Milling tool wear sample.
Tool blade image: 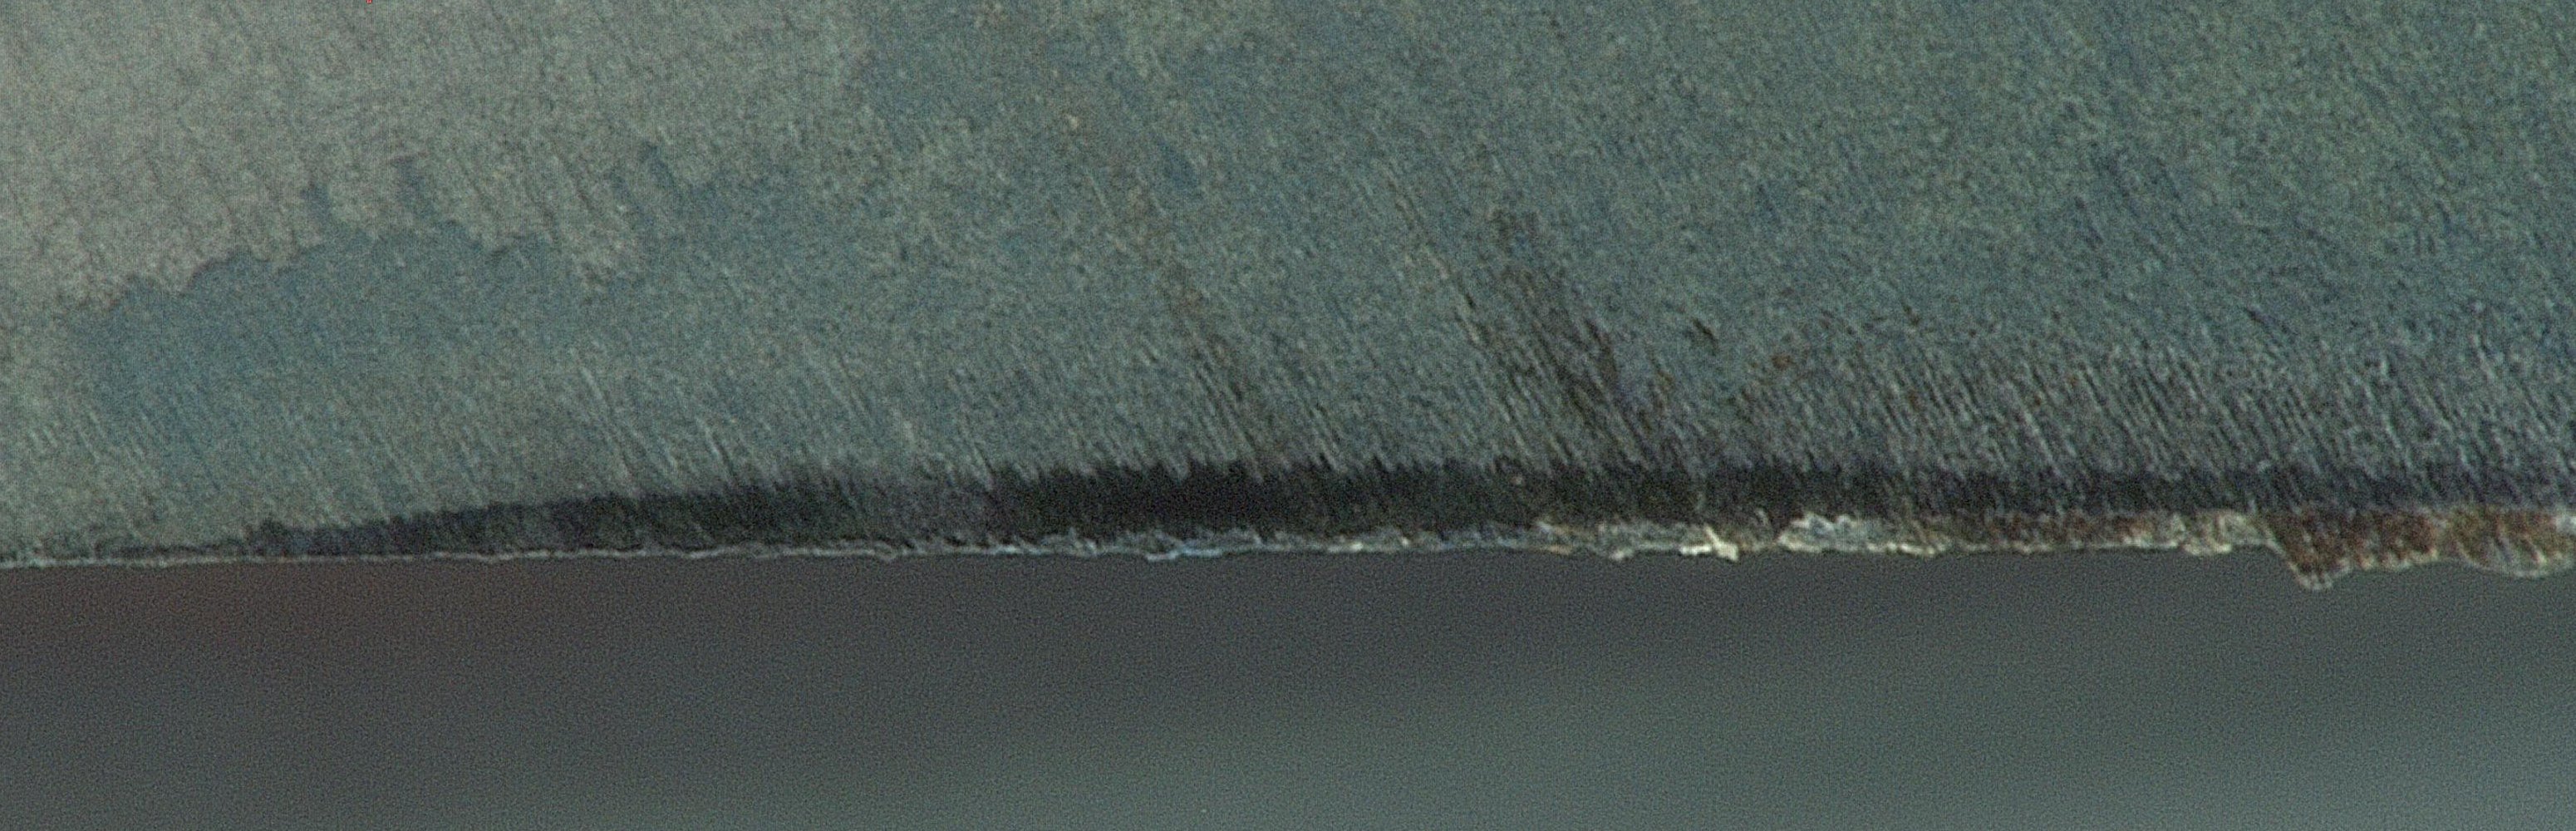
Chip image: 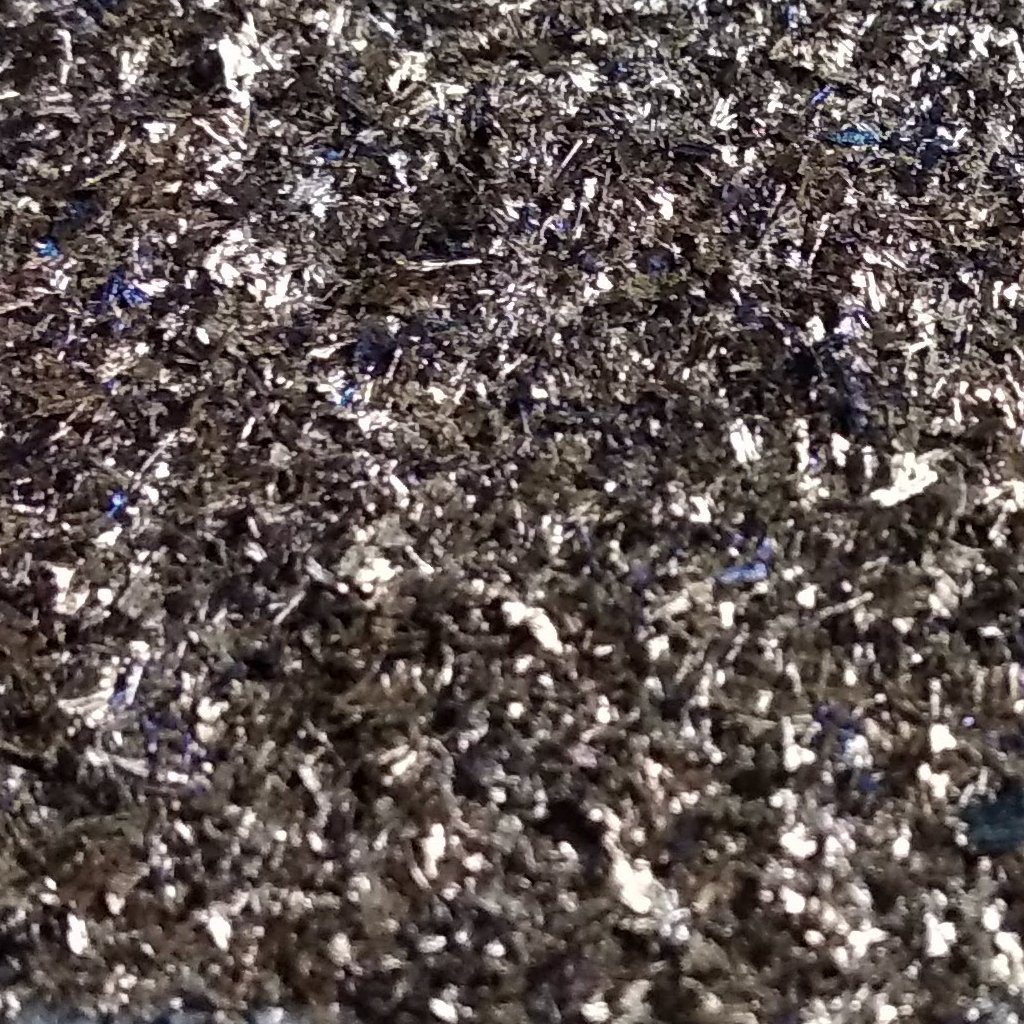
Workpiece image: 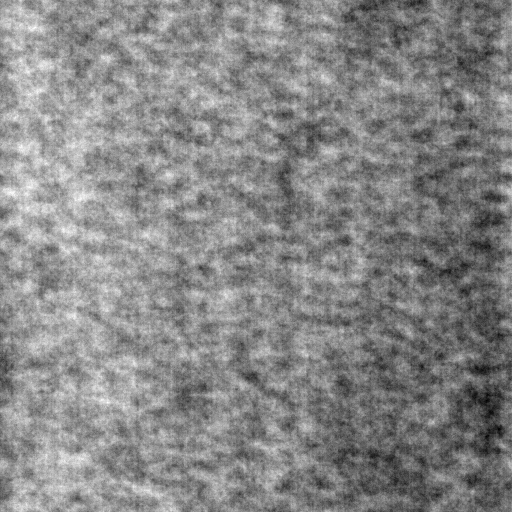
Tool wear state: used
Gaps: 6.34
Flank wear: 107.11
Overhang: 29.58
Force-signal Mel-spectrograms (X, Y, Z axes): 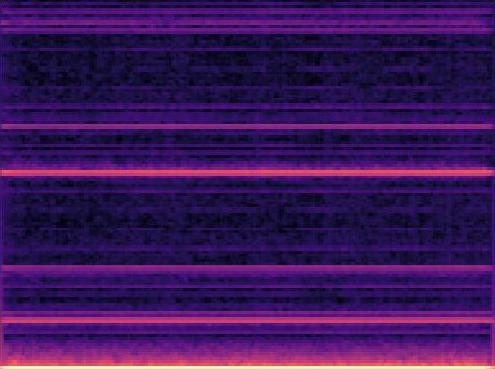 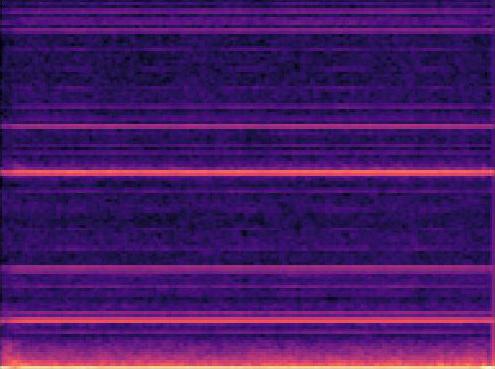 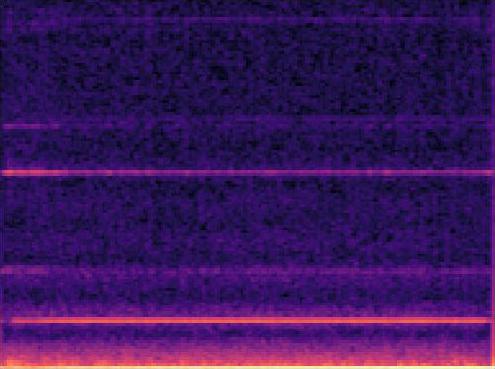
Force-signal scalograms (X, Y, Z axes): 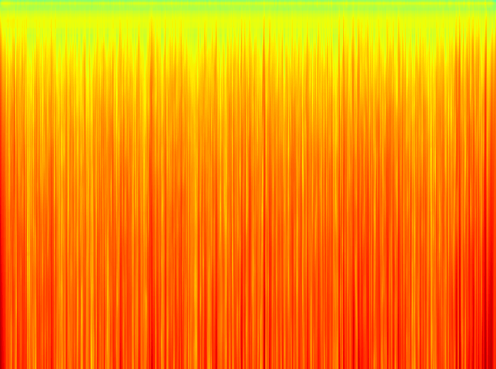 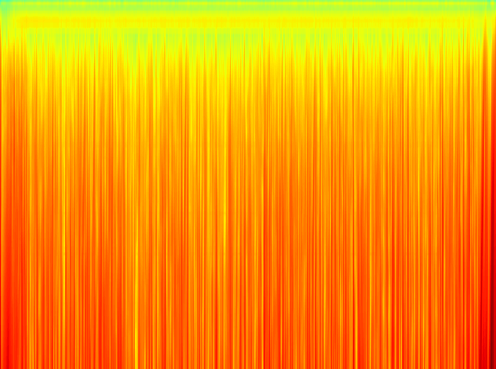 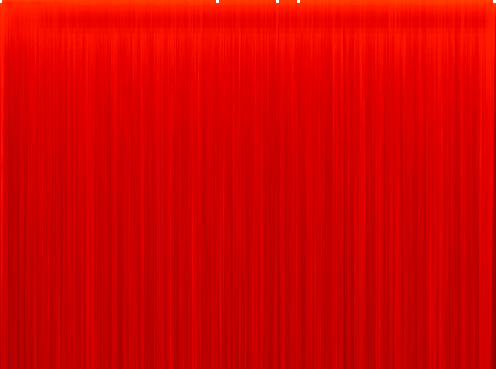
Force phase: steady_state_stabilization_wear